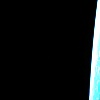
Label: space